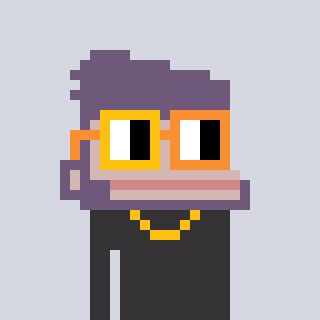
a pixel art character with square yellow and orange glasses, a ape-shaped head and a grayscale-colored body on a cool background